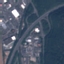
Land use / land cover class: Highway